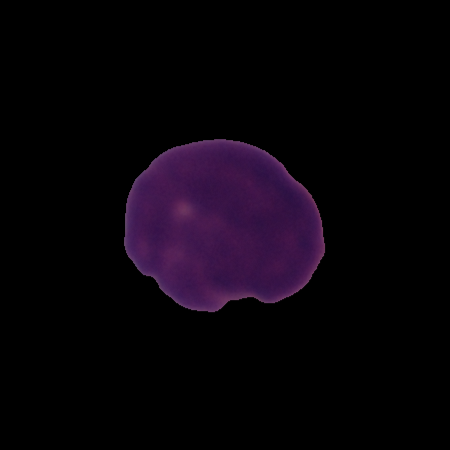
Label: healthy